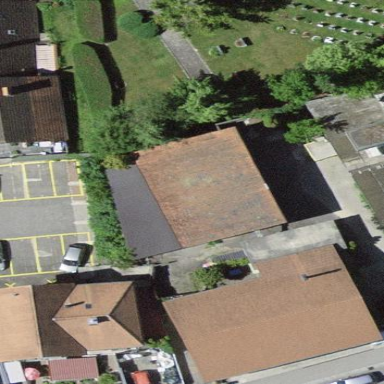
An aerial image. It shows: Garage.